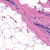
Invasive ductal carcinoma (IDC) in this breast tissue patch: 0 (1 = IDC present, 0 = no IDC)